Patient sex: M
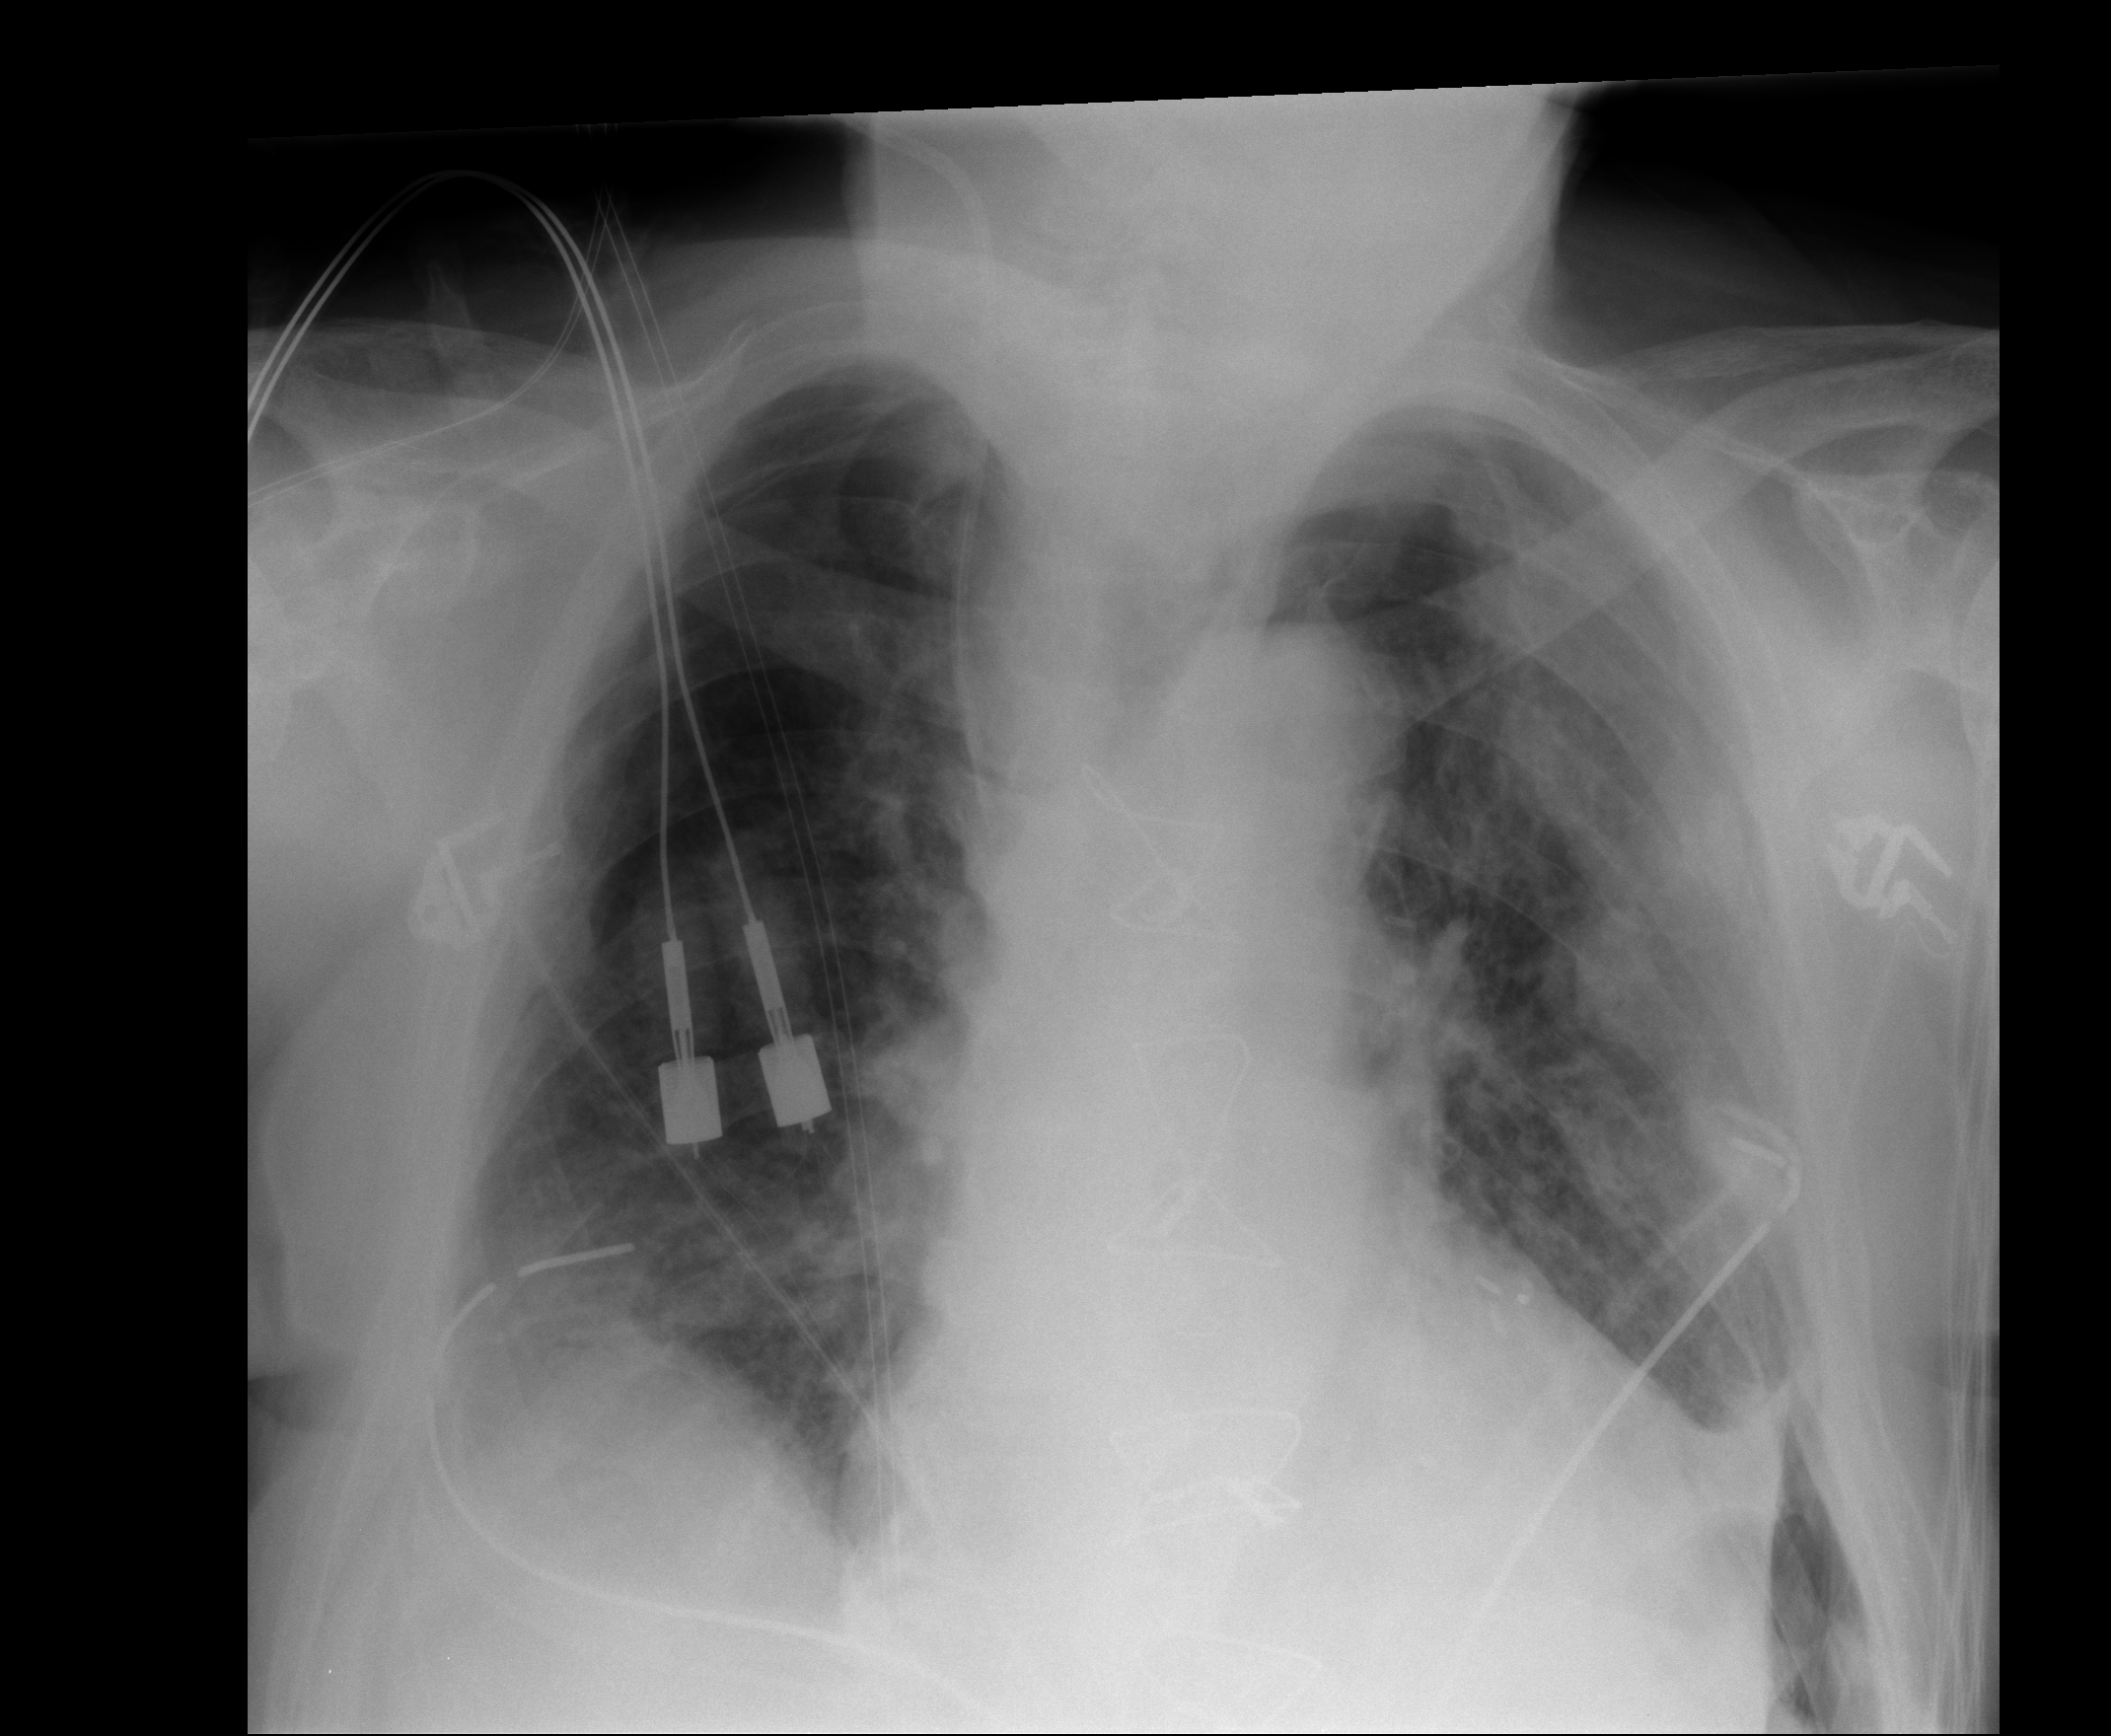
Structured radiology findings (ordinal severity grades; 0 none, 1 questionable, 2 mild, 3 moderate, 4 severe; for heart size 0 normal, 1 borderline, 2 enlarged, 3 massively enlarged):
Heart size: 2
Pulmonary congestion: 0
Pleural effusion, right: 2
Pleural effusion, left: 1
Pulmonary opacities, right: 0
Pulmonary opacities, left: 1
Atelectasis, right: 2
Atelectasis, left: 2